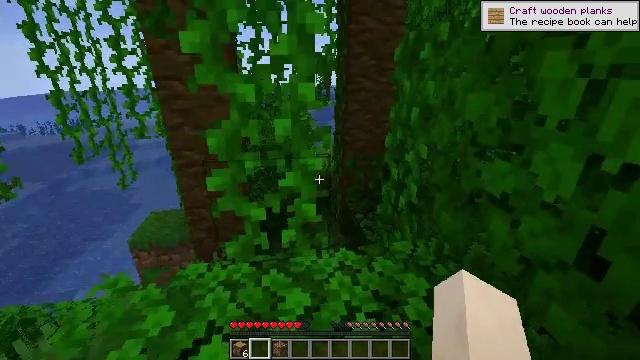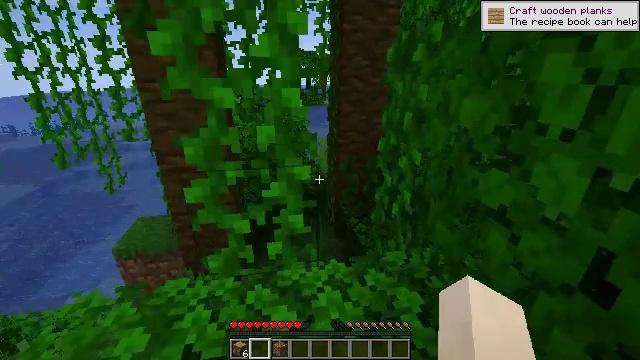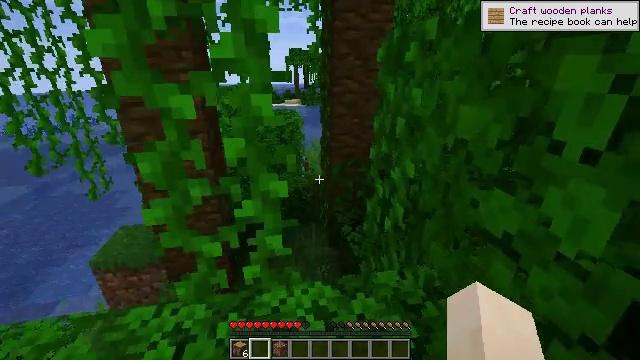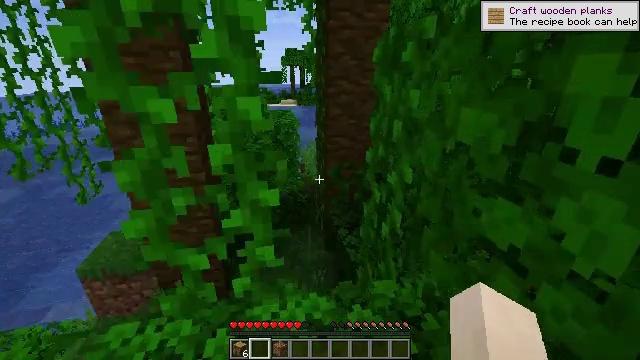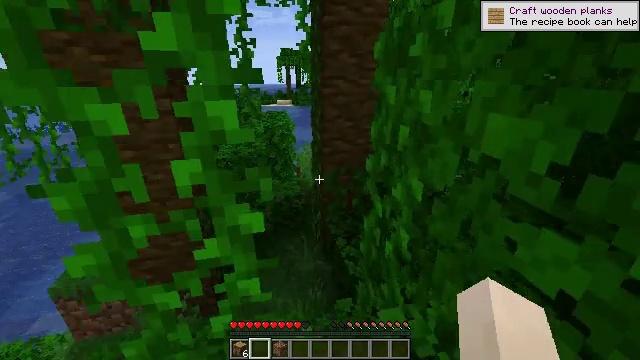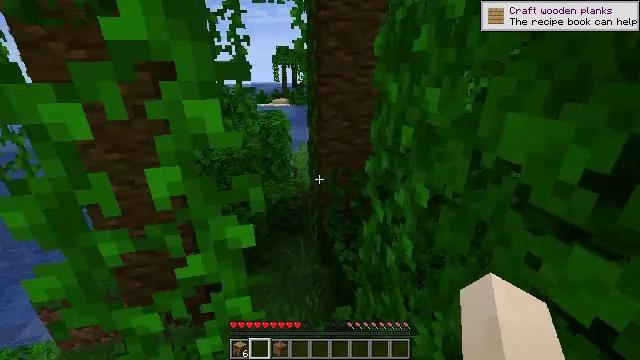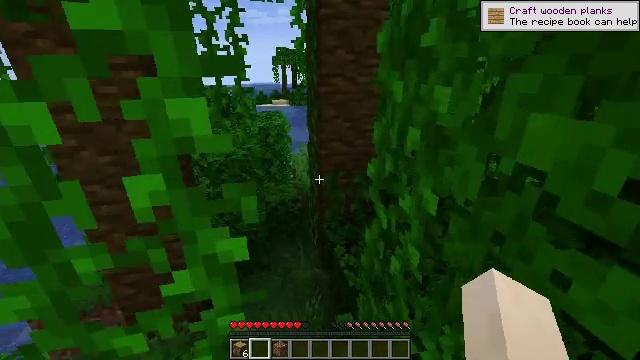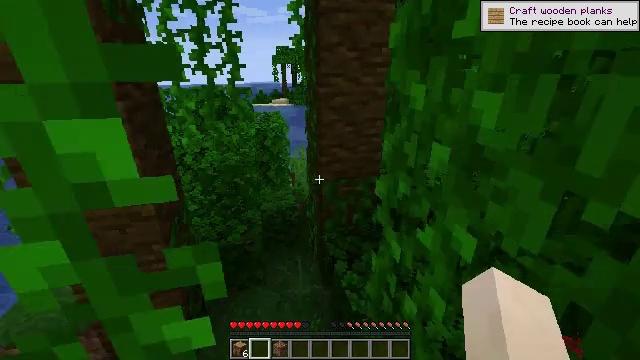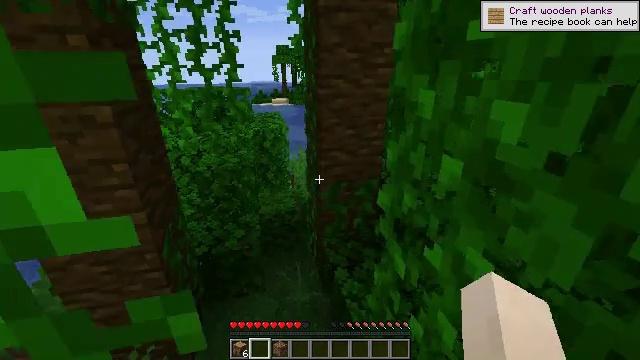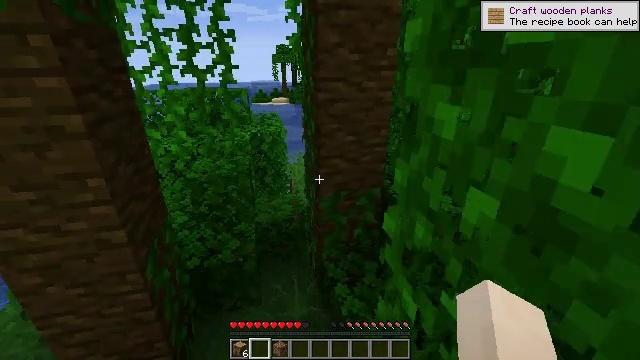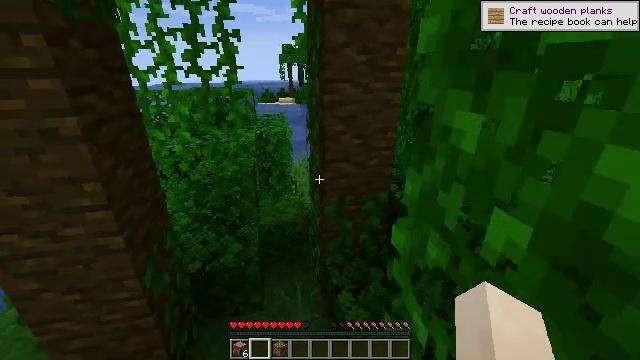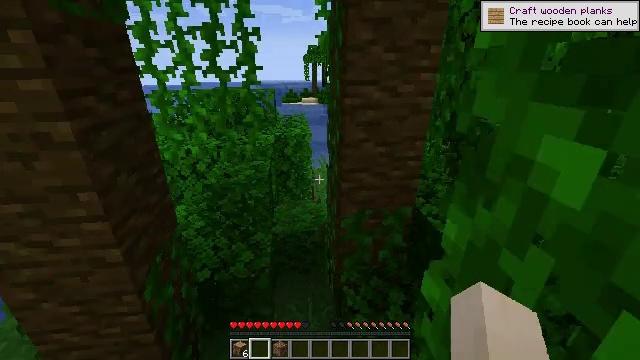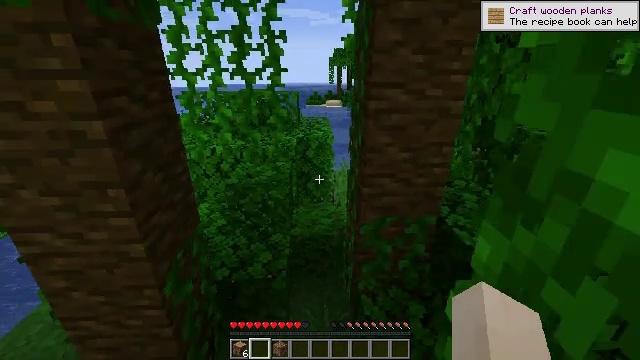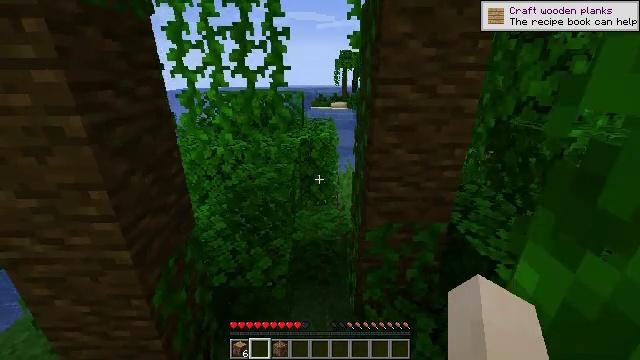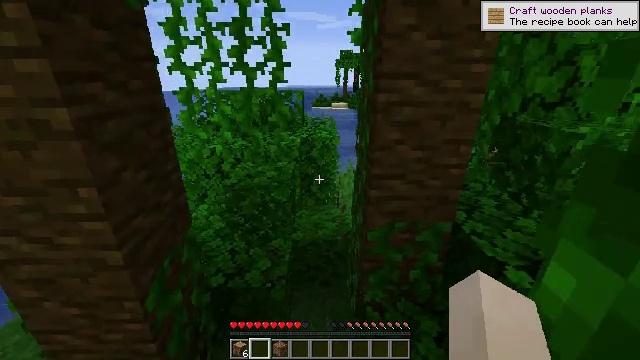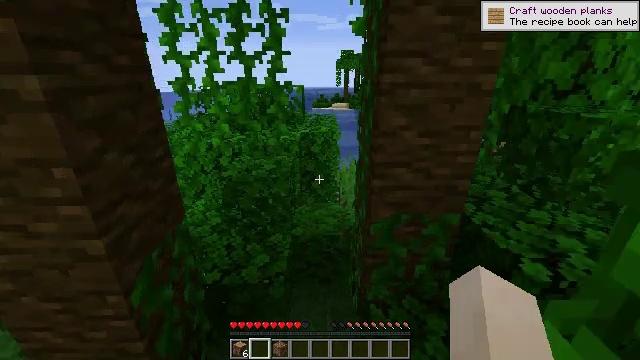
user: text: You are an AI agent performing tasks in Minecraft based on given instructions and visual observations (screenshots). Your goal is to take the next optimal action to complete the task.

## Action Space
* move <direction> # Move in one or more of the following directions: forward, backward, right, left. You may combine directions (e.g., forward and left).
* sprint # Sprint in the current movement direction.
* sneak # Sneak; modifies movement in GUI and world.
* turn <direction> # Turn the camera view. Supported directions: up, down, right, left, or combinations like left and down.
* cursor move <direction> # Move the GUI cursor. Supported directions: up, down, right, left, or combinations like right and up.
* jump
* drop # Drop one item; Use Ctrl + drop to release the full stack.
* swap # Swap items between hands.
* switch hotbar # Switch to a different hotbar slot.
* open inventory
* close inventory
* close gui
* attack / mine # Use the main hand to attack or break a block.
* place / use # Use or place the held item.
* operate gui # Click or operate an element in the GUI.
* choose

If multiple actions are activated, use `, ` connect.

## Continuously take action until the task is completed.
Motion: motion action
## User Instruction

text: Gather tripwire by breaking it.
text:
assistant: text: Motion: move forward and move right
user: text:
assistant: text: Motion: move forward
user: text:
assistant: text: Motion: move forward
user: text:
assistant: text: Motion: move forward
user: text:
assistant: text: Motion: move forward
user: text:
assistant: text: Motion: move forward
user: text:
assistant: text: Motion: move forward
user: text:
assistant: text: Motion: move forward
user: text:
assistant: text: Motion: move forward
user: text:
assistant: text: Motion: move forward, turn left
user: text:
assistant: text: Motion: move forward, turn left
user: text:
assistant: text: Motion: move forward, turn left
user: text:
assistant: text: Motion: move forward, turn left
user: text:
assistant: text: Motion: move forward
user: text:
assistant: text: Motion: move forward
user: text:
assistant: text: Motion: move forward
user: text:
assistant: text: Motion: move forward
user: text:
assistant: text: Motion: move forward
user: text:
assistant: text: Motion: move forward
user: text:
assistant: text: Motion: move forward
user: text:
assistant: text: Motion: move forward
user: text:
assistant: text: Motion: move forward
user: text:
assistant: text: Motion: move forward
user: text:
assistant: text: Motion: move forward
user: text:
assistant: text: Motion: move forward
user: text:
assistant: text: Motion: move forward
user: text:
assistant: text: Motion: move forward
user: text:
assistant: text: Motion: move forward
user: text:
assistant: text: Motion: move forward
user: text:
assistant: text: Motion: move forward